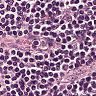
Metastatic tissue present: no